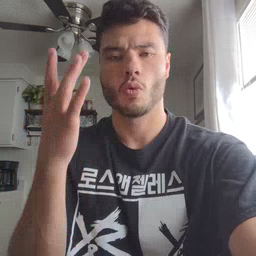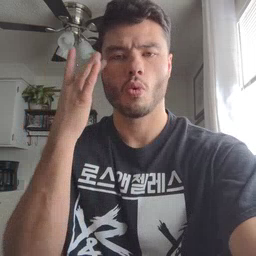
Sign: why